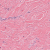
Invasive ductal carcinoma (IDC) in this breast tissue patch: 0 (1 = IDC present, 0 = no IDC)